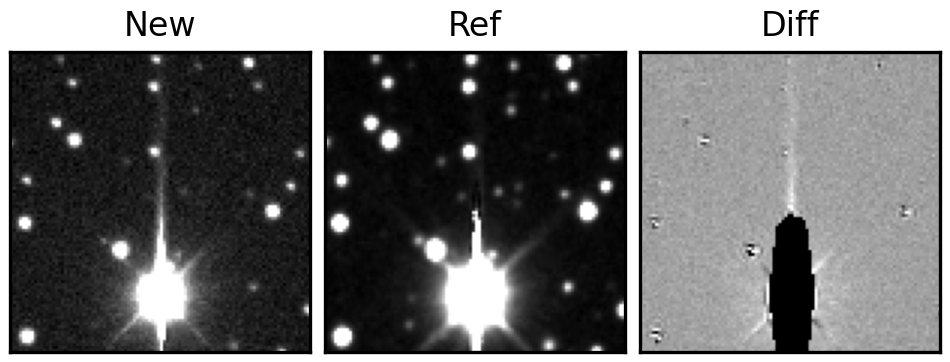
Label: bogus